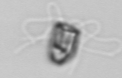
Label: Pyramimonas_morphotype1